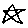
Label: star